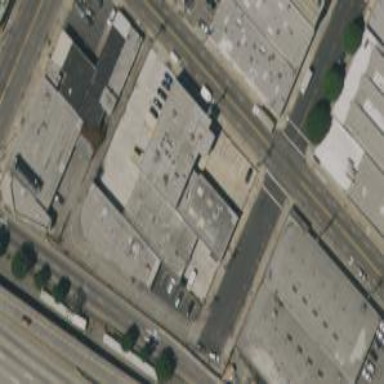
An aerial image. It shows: Industrial building.